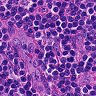
Metastatic tissue present: no